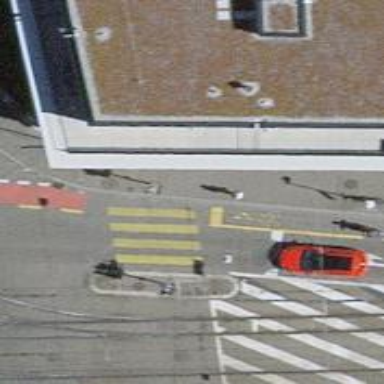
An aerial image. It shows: Crossing equipped with traffic signals. It is zebra crossing.